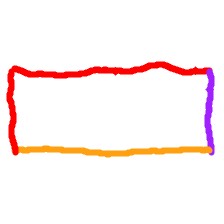
Shape: rectangle